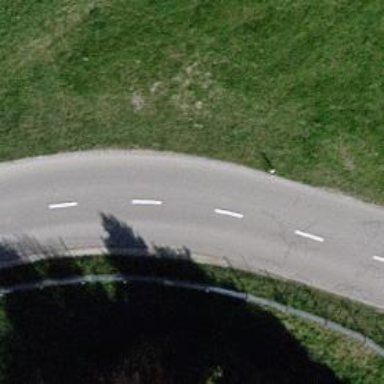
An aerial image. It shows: Tertiary road.